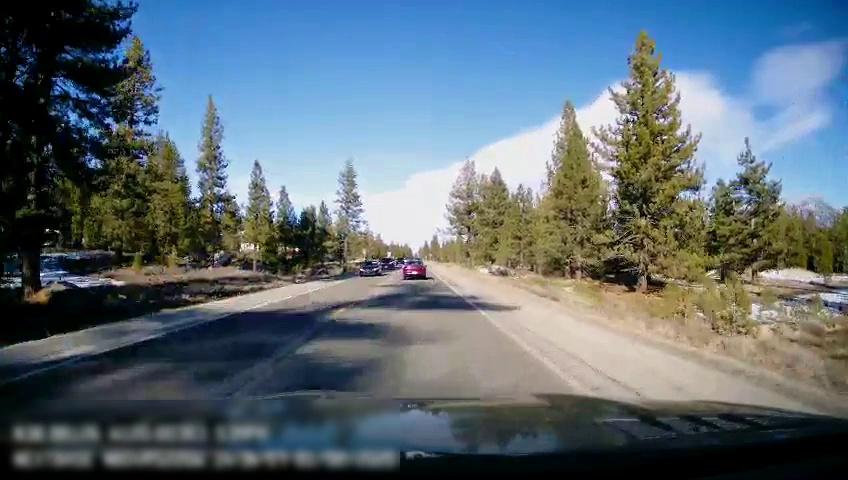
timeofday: Day
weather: Sunny
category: Drivable Space
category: Vehicles | Car
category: Vehicles | SUV
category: Vehicles | Car
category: Lanes | Current Lane
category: Lanes | Current Lane
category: Lanes | Opposite Lane